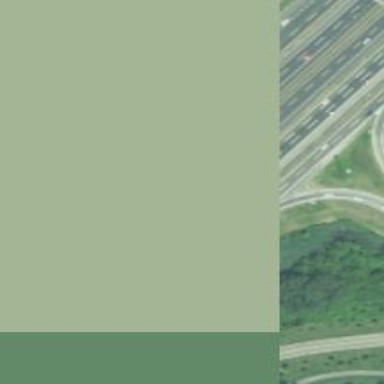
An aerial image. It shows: Motorway junction.